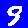
Digit: 9